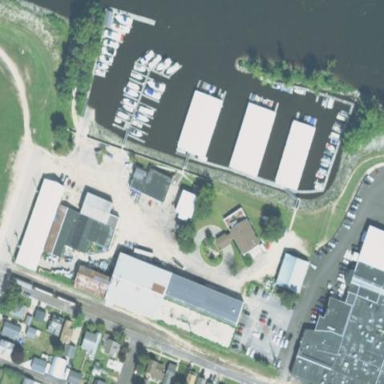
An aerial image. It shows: Marina on leisure land.